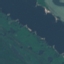
Land use / land cover class: River